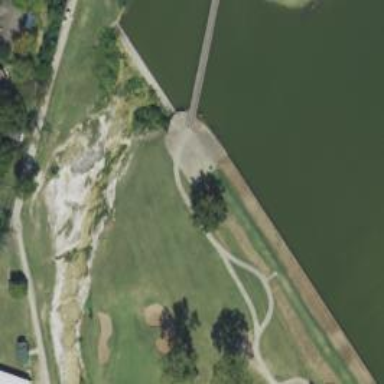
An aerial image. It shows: Pathway for golfing.